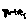
Label: tree